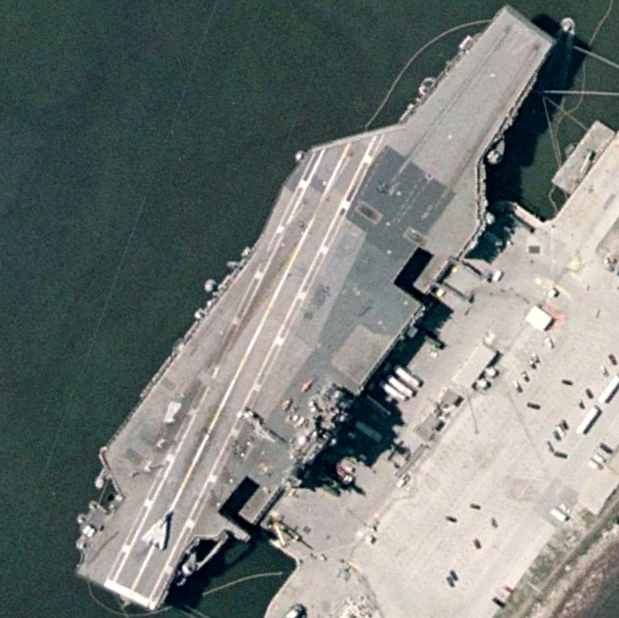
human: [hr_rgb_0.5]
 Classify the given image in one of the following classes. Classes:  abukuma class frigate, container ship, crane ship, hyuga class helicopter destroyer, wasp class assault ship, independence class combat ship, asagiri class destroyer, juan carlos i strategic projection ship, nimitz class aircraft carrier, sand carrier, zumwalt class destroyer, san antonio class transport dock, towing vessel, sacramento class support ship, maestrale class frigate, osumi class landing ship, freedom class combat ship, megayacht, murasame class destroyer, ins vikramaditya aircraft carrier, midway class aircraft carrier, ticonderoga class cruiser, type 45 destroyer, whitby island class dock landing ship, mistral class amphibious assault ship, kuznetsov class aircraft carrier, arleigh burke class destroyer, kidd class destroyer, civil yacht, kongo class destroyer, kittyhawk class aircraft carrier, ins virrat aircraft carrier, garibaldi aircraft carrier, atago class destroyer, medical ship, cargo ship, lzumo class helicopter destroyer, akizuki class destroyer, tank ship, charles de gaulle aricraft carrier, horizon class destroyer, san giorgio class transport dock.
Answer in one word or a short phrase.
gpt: KittyHawk class aircraft carrier